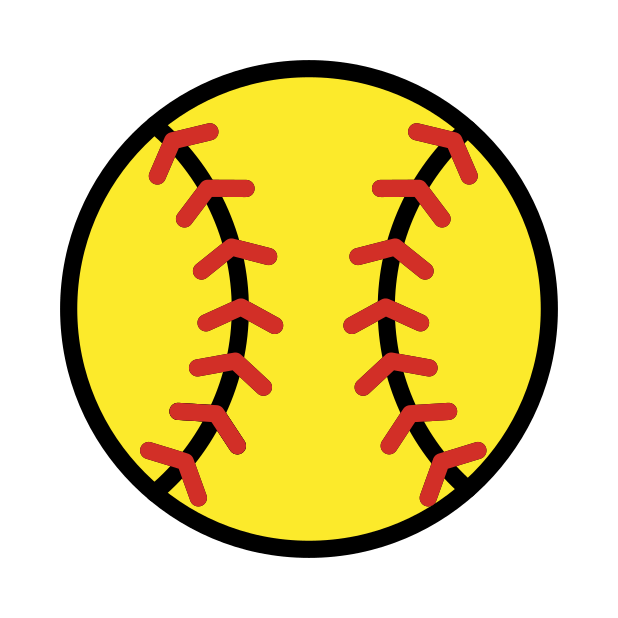
softball